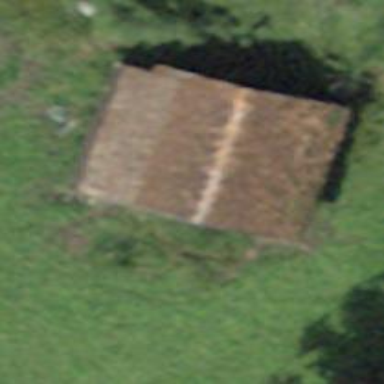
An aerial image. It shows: Rural barn.